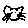
Label: cat